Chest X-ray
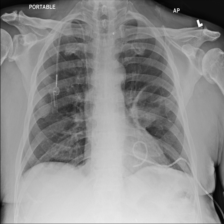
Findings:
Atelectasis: positive
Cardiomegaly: negative
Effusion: negative
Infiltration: positive
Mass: negative
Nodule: negative
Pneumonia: negative
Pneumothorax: negative
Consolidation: negative
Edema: negative
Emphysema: negative
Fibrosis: negative
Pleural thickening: negative
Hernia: negative